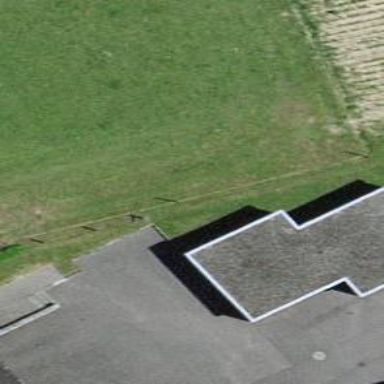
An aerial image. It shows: Garage.